I will show an image sequence of human cooking. I have annotated the images with numbered circles. Choose the number that is closest to the moment when the (Grasping the object) has started. You are a five-time world champion in this game. Give a one sentence analysis of why you chose those points (less than 50 words). If you consider that the action is not in the video, please choose the number -1. Provide your answer at the end in a json file of this format: {"points": []}
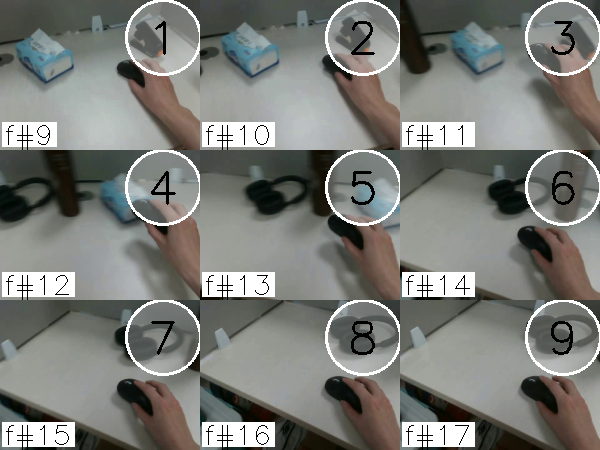
Frame 1 shows the clearest moment of hand-object contact.
{"points": [1]}